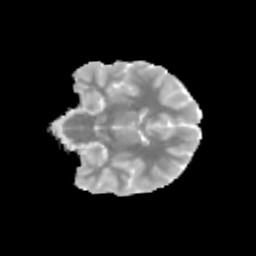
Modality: MD
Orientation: coronal
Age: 11
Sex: female
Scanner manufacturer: siemens
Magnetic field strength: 3 T
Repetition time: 3.8 s
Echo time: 0.07 s